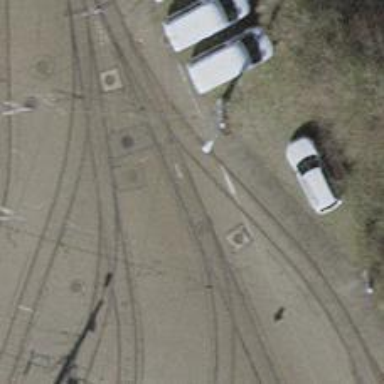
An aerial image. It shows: Service yard for tram railway with single track. The railway is electrified with contact line.